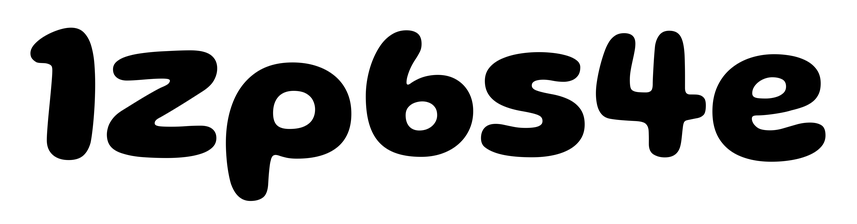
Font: Gluten_Bold